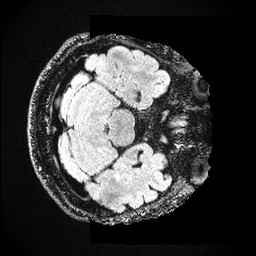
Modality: FLAIR
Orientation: axial
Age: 39
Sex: male
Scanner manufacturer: ge
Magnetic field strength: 3 T
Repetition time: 4.802 s
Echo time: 0.1157 s